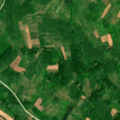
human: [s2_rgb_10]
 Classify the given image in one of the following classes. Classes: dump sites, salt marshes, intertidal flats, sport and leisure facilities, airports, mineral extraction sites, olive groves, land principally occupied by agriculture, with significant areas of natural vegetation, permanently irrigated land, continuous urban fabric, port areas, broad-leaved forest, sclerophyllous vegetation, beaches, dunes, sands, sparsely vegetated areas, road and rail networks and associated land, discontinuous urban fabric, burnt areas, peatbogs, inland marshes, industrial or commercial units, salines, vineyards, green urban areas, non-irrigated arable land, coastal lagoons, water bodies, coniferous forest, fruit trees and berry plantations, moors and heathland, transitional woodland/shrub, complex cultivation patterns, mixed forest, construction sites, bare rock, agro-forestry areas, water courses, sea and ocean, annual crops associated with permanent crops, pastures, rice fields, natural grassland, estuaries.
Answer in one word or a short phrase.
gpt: pastures, complex cultivation patterns, land principally occupied by agriculture, with significant areas of natural vegetation, broad-leaved forest, transitional woodland/shrub